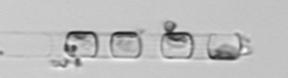
Label: Skeletonema